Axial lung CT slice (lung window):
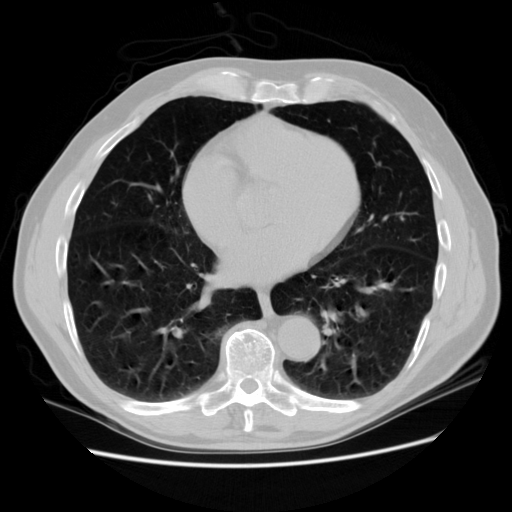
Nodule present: no